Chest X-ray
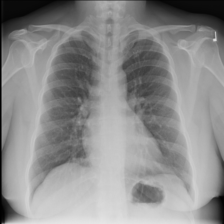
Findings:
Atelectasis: negative
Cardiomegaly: negative
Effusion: negative
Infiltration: negative
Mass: negative
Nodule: negative
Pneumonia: negative
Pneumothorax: negative
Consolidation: negative
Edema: negative
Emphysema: negative
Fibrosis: negative
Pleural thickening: negative
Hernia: negative